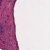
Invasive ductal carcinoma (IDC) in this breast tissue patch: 1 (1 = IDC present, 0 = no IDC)